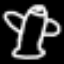
Label: airplane